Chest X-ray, PA view. Patient: 14 years old, sex F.
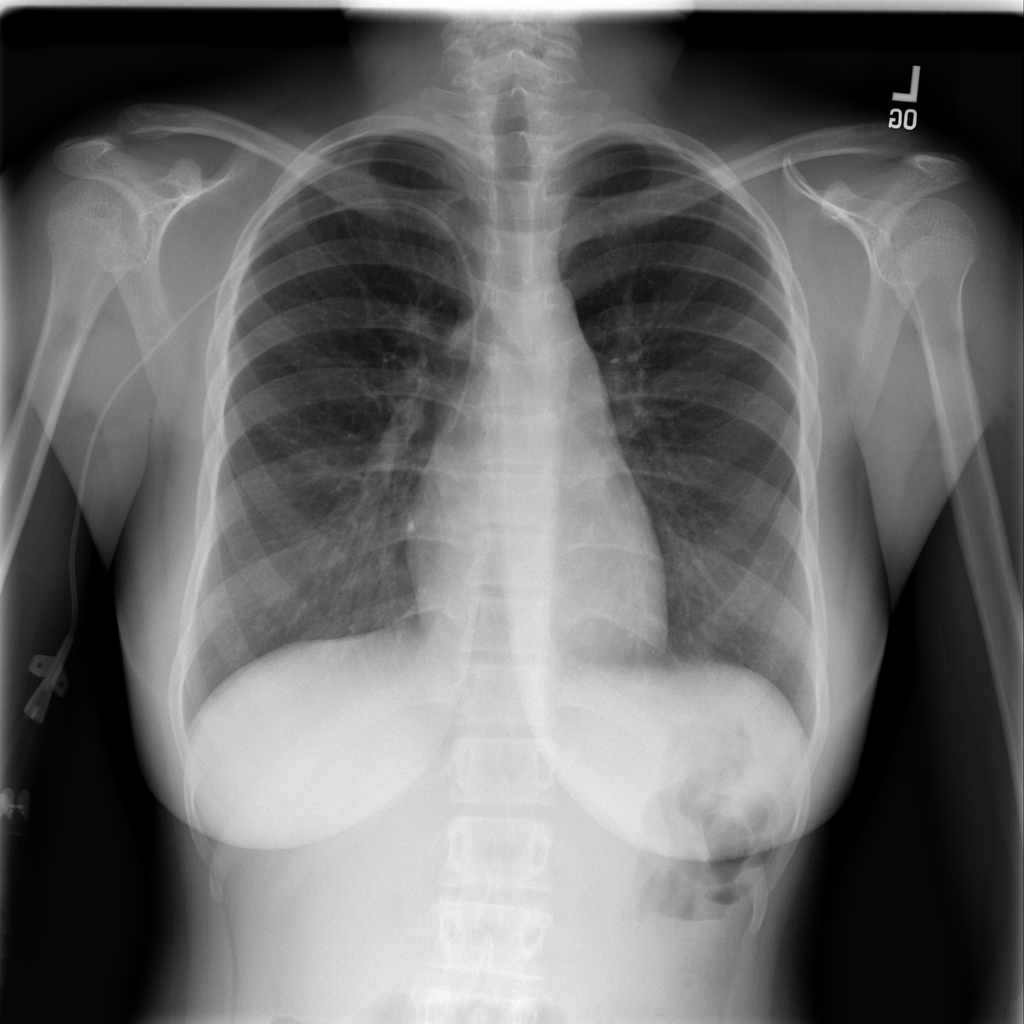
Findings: No Finding